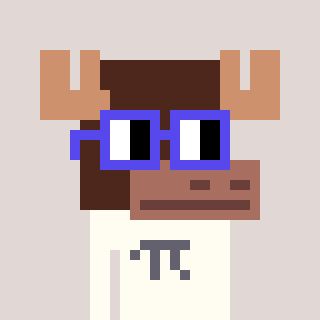
a pixel art character with square blue glasses, a moose-shaped head and a grayscale-colored body on a warm background